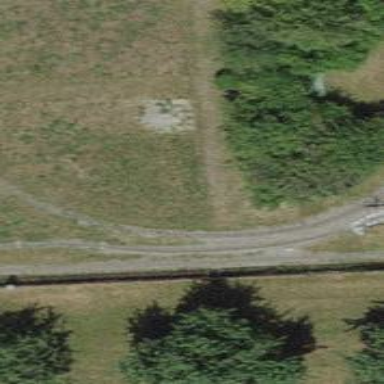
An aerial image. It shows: Train attraction.